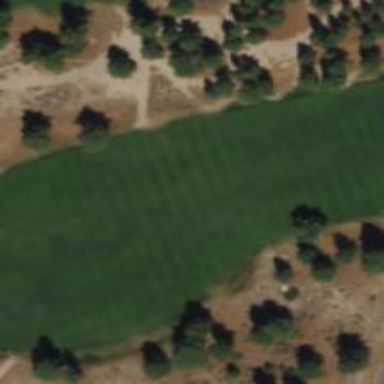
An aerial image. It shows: View of golf hole.